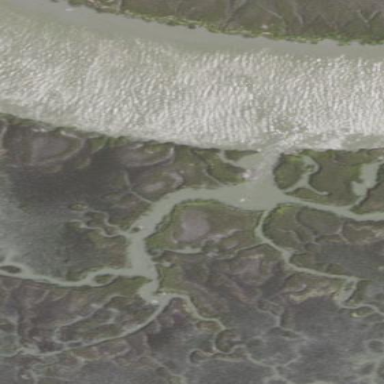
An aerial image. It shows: Tidal saltmarsh wetland area.